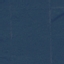
Land use / land cover: Forest